Question: have a view with dynamic table. When loading the page there can be existing rows. Also user can add new rows and can save the same. In the table there are two columns net_amt and quantity. at the bottom of the table I need to show the total of these column is it possible. Please share some idea regarding the same.
Dynamic template of table
'''
<table id="Newservice" style="display:none">
<tr>
<td><input class="" style="width:40px" type="text" name="provider_service_dtls[#].net_amt" value /></td>
<td>
<input class="" style="width:25px" type="text" name="provider_service_dtls[#].quantity" value />
<input type="hidden" name="provider_service_dtls.Index" value="%" />
</td>
<td><input id="delete" class="delete" value="X" type="button"></td>
</tr>
</table>
'''
Table inside the view
'''
@if (Model != null)
{
for (int i = 0; i < Model.provider_service_dtls.Count; i++)
{
<td>
@Html.TextBoxFor(m => m.provider_service_dtls[i].net_amt, new { style = "width: 40px;"})
<td>
@Html.TextBoxFor(m => m.provider_service_dtls[i].quantity, new { style = "width: 25px;" })
<input type="hidden" name="provider_service_dtls.Index" value="@i" />
</td>
<td><input id="delete" class="delete" value="X" type="button"></td>
</tr>
}
}
</table>
'''
Table view

Now i need to multiply 'netamt' and 'qty' and need to show it in a read only column next to it. For an existing row the value will retrieve from model but the data should change when the value in 'netamt' or 'qty' got changed. pls help me to achieve this
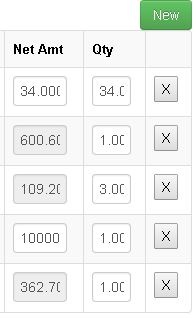
Answer: You need to handle the change event of the textboxes, get the value of both textboxes in the corresponding row, and update the rows total, for example if the html for a row is
'''
<tr>
<td><input type="text"></td>
<td><input type="text"></td>
<td></td> // cell for the row total
<td><button type="button">X</button></td>
</tr>
'''
Then the script would be
'''
table.on('change', 'input[type="text"]', function() {
var cells = $(this).closest('tr').children('td');
var value1 = cells.eq(0).find('input').val();
var value2 = cells.eq(1).find('input').val();
cells.eq(2).text(new Number(value1) * new Number(value2));
});
'''
Refer <URL> which is an update to your
<URL>,